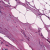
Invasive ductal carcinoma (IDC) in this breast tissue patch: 0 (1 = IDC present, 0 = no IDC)